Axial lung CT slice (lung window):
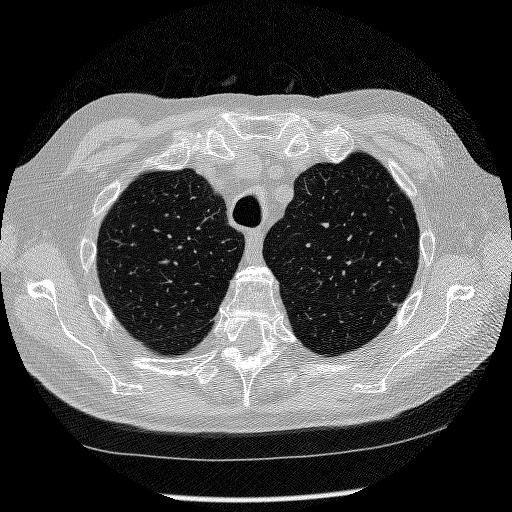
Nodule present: no